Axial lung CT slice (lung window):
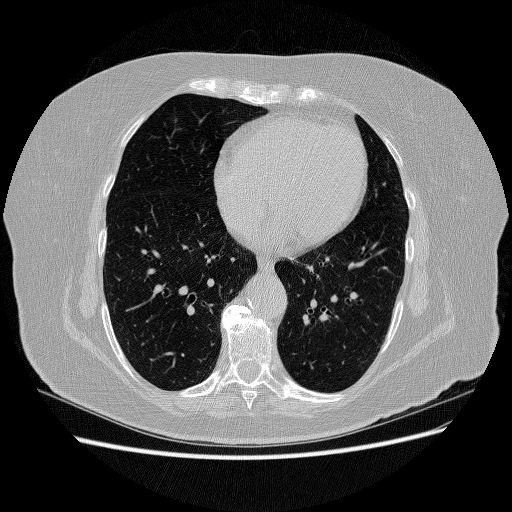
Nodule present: no